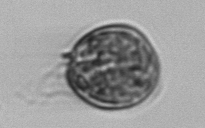
Label: Prorocentrum